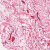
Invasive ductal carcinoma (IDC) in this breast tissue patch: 0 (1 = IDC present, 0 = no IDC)